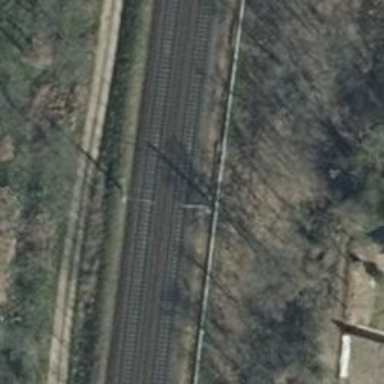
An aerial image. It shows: Milestone along the railway track with catenary mast.